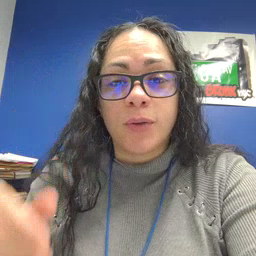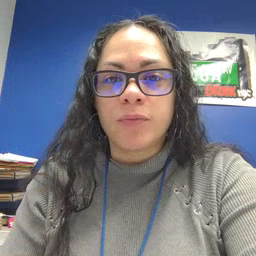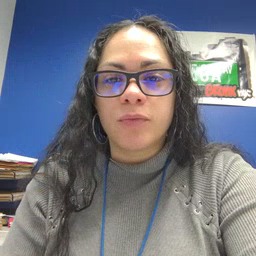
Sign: hello